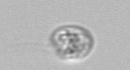
Label: Amoeba